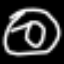
Label: donut